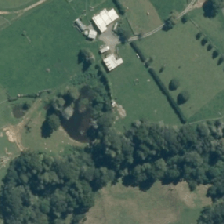
Land cover: herbaceous_freshwater_vege